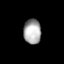
Tissue: lung
Cell type: Epithelial cells
Senescence score: 0.1899
Nuclear area (px): 422
Mean DAPI intensity: 169.863